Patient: sex M, age 30
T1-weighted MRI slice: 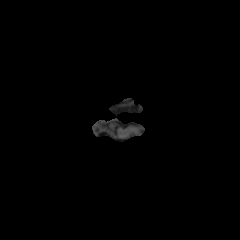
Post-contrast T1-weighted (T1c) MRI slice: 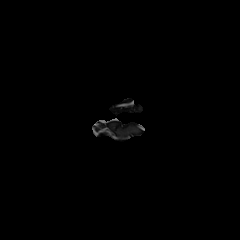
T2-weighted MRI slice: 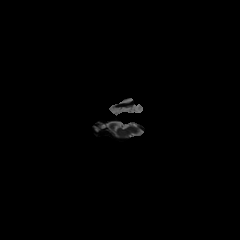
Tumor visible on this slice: yes
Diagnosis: Astrocytoma, IDH-mutant
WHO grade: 4